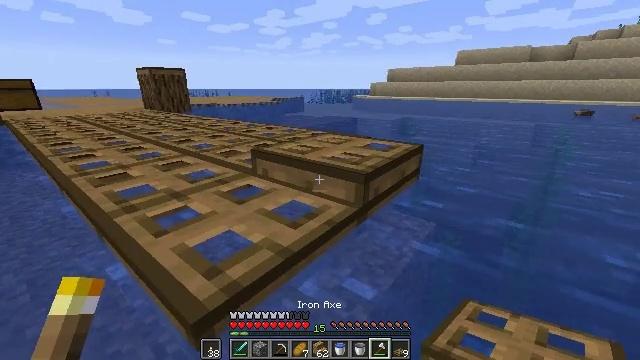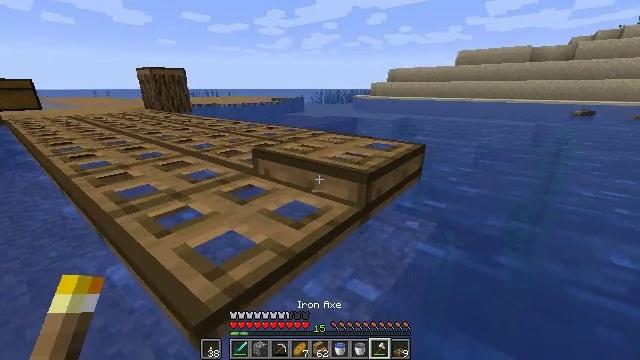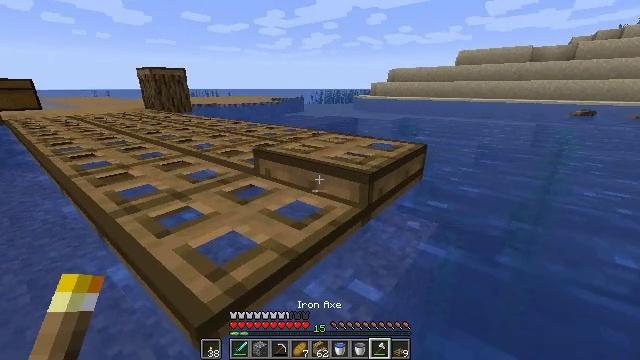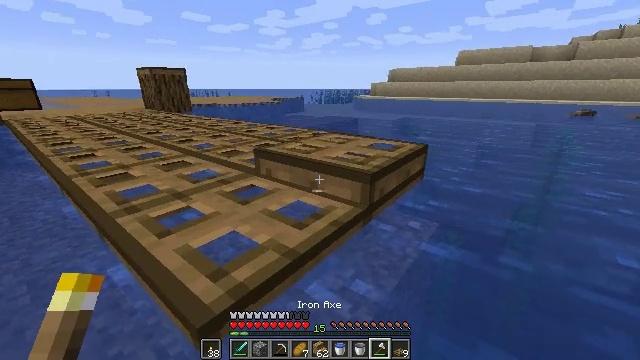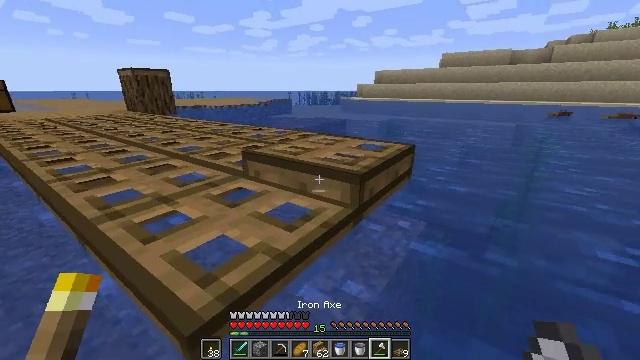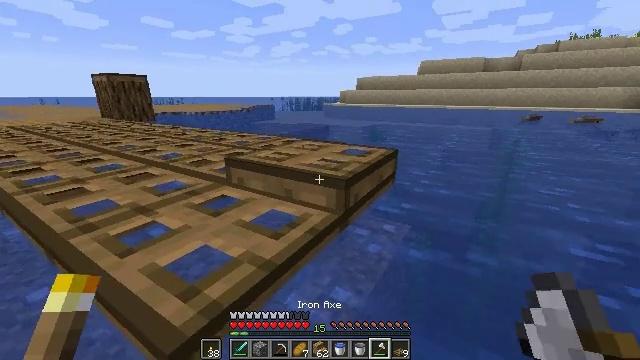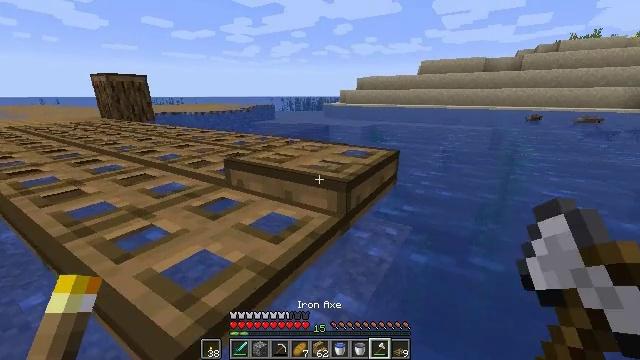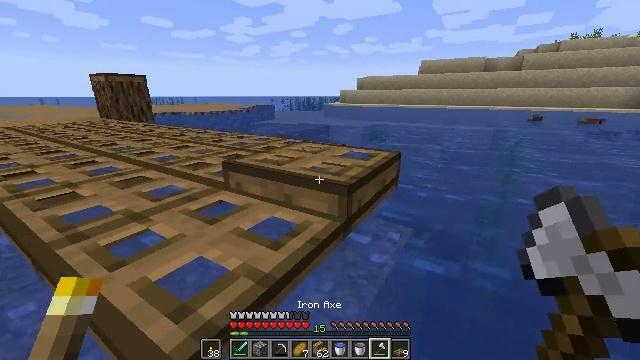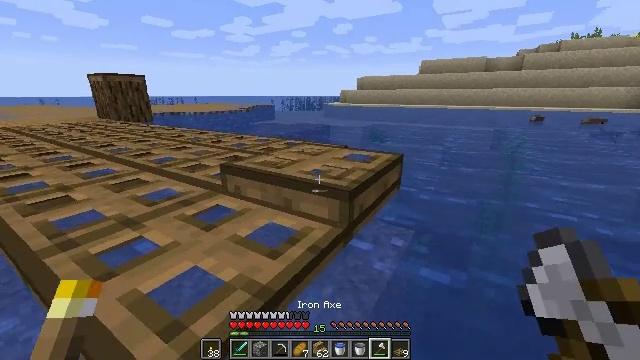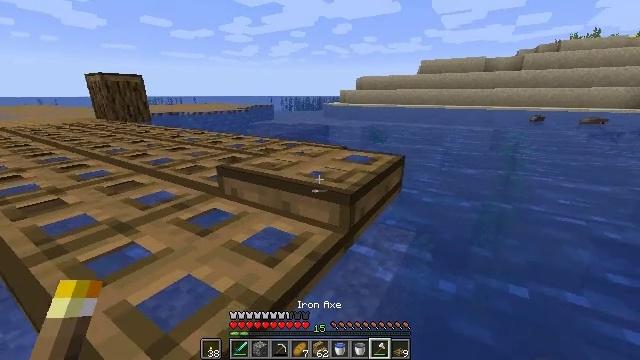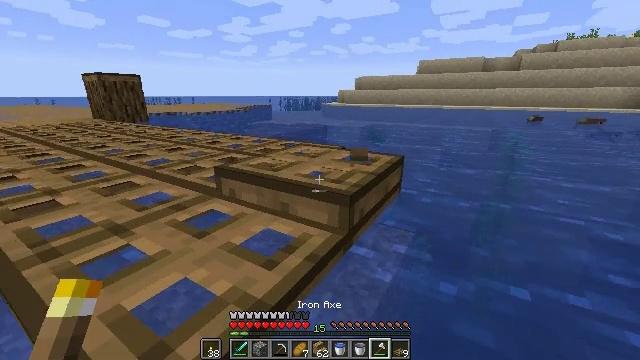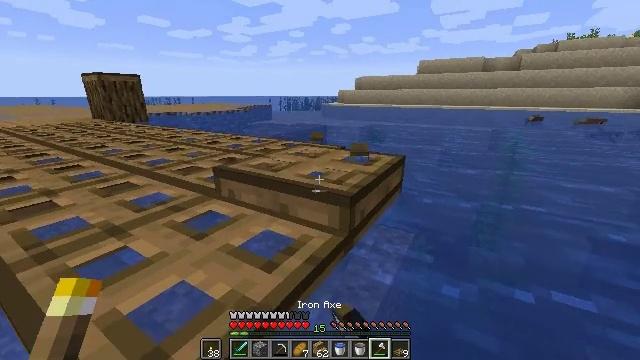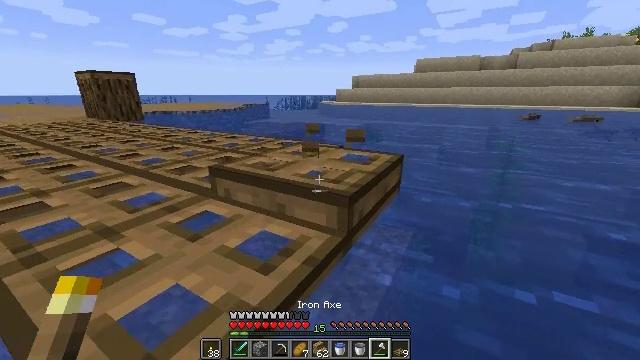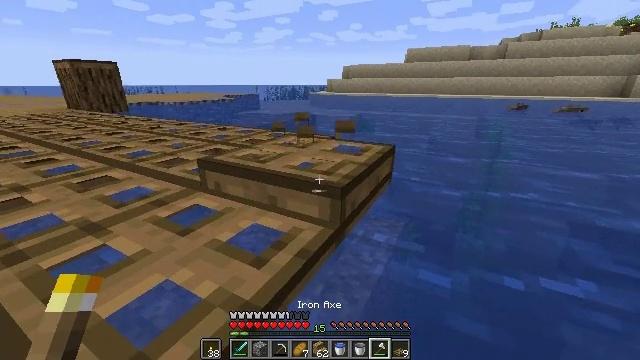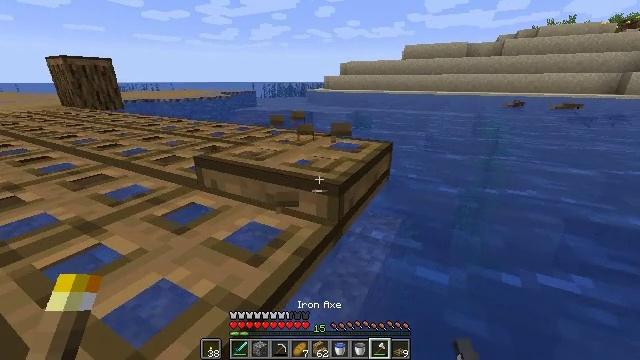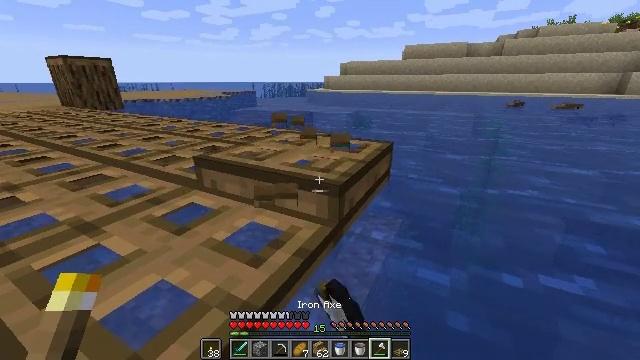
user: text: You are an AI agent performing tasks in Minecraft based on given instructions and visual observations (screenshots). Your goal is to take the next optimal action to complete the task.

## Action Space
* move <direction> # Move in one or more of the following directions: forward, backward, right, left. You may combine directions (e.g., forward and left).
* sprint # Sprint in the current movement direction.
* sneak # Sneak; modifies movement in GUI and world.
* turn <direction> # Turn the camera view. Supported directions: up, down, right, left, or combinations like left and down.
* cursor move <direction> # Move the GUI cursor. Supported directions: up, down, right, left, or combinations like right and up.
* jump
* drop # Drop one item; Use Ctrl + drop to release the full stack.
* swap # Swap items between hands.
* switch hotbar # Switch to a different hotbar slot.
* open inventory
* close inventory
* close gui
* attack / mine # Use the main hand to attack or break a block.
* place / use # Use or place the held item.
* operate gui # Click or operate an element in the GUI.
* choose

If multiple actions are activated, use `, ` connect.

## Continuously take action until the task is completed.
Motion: motion action
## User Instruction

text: Break the oak trapdoor to collect it.
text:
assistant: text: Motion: no_op
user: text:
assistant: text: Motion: no_op
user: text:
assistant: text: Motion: no_op
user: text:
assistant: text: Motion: turn right
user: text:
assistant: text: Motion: move forward, turn right and up
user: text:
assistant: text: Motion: move forward
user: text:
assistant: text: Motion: move forward
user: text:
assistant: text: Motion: no_op
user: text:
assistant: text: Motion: no_op
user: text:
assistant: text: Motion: attack / mine
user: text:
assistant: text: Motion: attack / mine
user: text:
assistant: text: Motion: attack / mine
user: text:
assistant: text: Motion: turn right and down, attack / mine
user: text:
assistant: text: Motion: attack / mine
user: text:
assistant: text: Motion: attack / mine
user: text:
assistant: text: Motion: attack / mine
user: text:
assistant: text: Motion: attack / mine
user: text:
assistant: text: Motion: attack / mine
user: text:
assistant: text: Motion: attack / mine
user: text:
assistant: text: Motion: attack / mine
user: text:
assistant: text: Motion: attack / mine
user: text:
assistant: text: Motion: attack / mine
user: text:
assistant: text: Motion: attack / mine
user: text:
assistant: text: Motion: attack / mine
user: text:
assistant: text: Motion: attack / mine
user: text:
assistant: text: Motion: attack / mine
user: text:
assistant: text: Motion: attack / mine
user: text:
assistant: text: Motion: attack / mine
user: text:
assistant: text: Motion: attack / mine
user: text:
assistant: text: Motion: attack / mine